Question: I have an app and when I press and hold on of the buttons I have put on the action bar this weird blank message pops up and looks like this.
When I tap and hold the profile button that weird empty box pops up and then disappears like a toast?

But no where in my activity do I set anything to pop up...?
Thanks for the help.
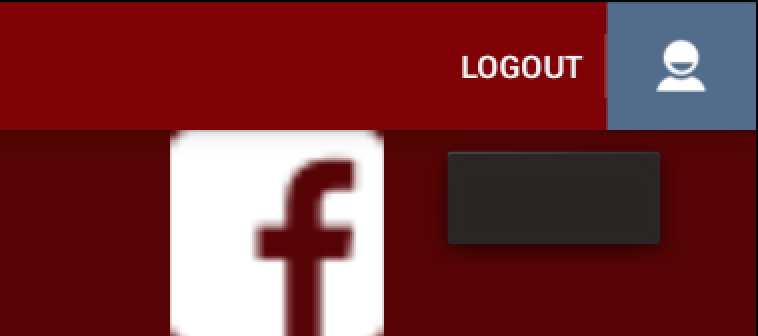
Answer: This is an automatic "tool-tip"-style hint for the user, put on all your action items. Set the 'title' attribute in your menu resource (e.g., 'android:title' for the native action bar) to fill in the string resource to appear there.